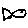
Label: fish